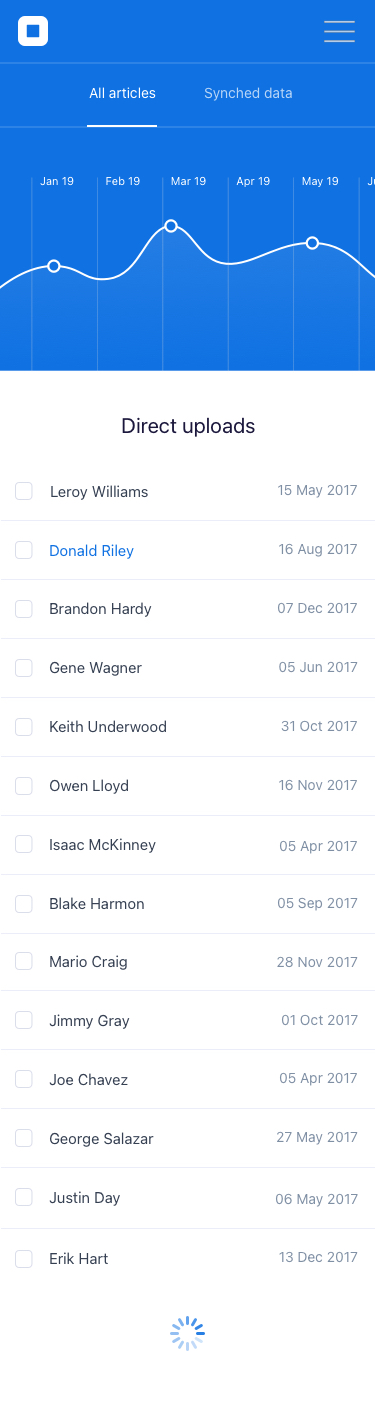
Text in this UI design:
All articles
Synched data
Jan 19
Feb 19
Mar 19
Apr 19
May 19
Jun 19
Direct uploads
Owen Lloyd
Isaac McKinney
Gene Wagner
Blake Harmon
Keith Underwood
Mario Craig
Jimmy Gray
Joe Chavez
George Salazar
Justin Day
Erik Hart
Brandon Hardy
Donald Riley
Leroy Williams
13 Dec 2017
15 May 2017
16 Aug 2017
16 Nov 2017
07 Dec 2017
05 Apr 2017
05 Jun 2017
05 Sep 2017
31 Oct 2017
28 Nov 2017
01 Oct 2017
05 Apr 2017
27 May 2017
06 May 2017